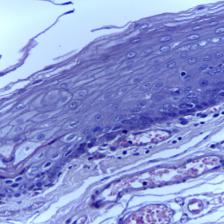
Diagnosis: Normal